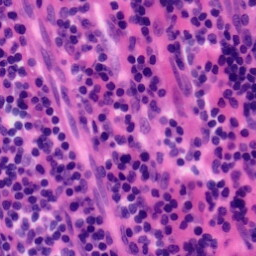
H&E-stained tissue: Tonsil